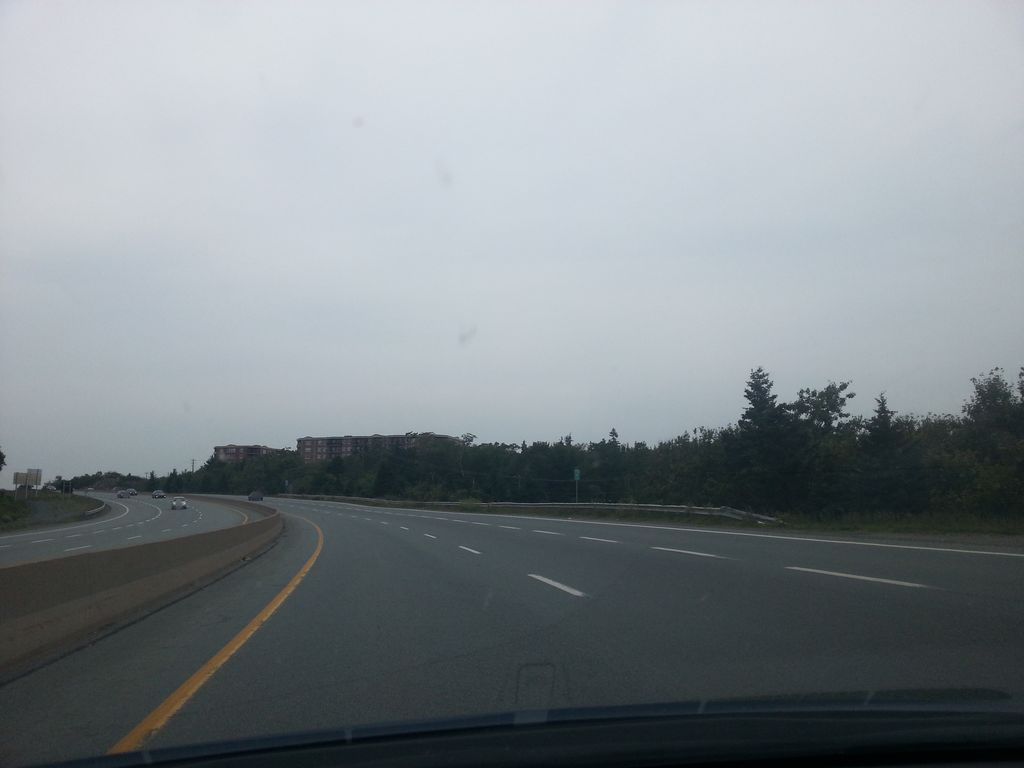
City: halifax